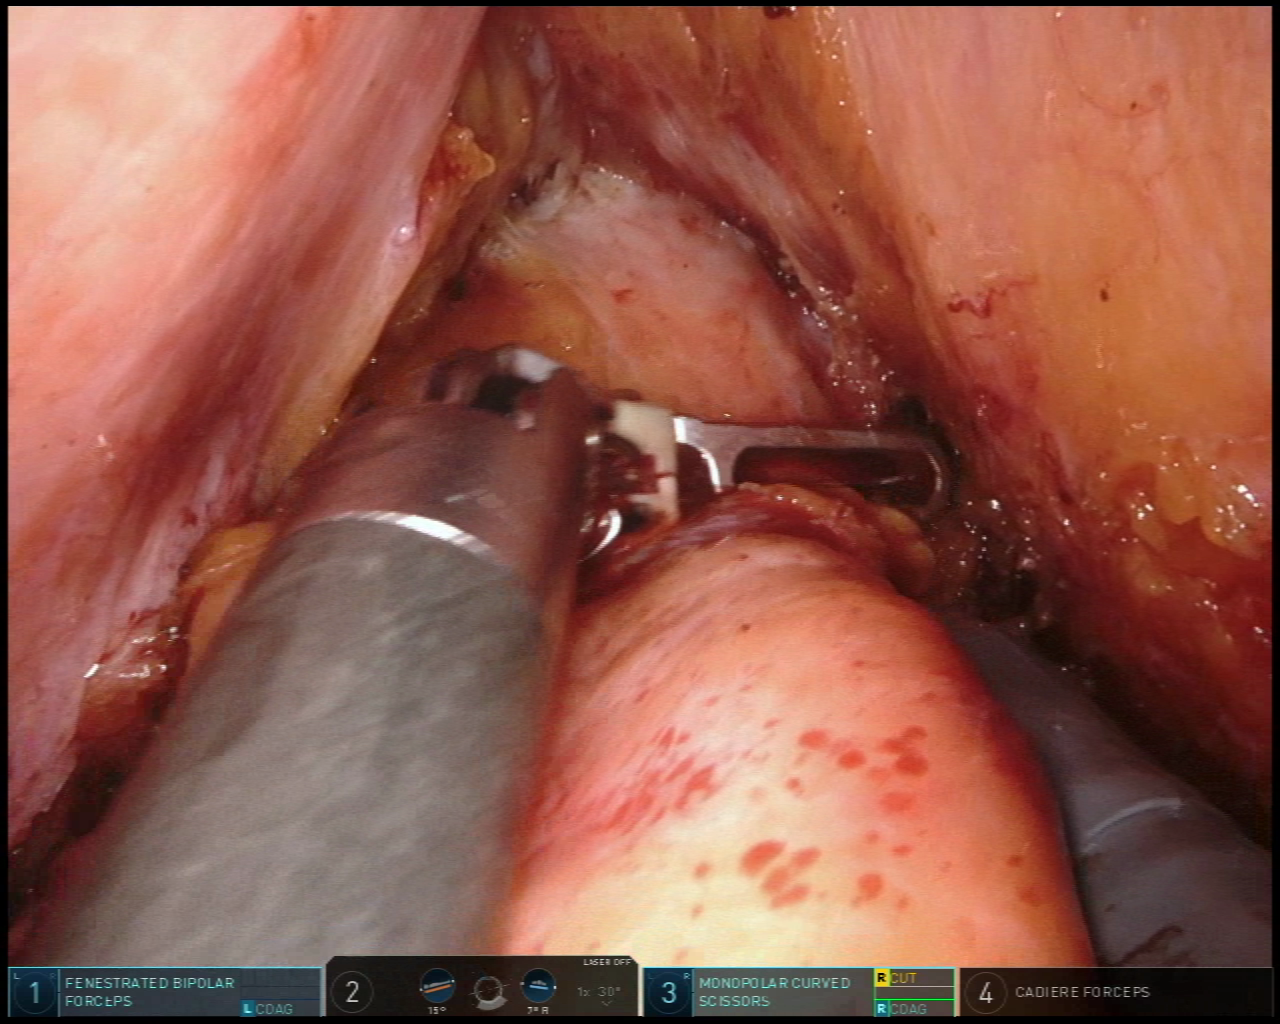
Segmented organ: vesicular_glands
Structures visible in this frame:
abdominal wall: no
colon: no
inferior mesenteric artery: no
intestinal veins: no
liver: no
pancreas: no
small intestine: no
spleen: no
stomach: no
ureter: no
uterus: no
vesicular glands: yes